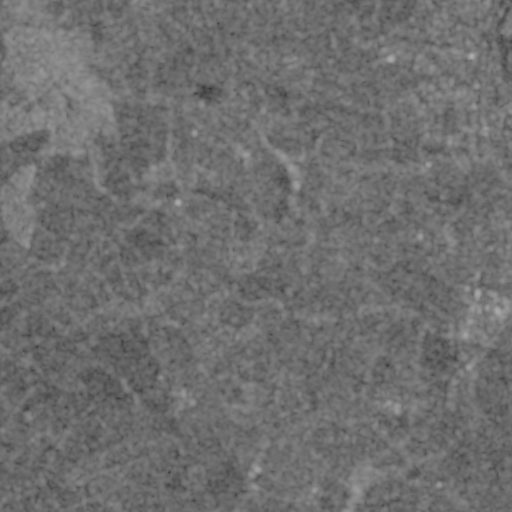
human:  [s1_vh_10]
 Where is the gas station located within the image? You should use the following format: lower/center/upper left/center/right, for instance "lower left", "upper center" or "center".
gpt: The gas station is located in the upper right of the image.
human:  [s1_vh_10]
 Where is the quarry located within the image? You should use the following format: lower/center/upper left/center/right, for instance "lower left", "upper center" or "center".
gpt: The quarry is located in the lower center of the image.
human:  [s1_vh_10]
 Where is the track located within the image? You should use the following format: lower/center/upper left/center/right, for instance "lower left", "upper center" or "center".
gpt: The track is located in the center left of the image.
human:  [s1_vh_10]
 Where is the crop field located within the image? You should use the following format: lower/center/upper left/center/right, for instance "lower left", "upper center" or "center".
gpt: There is no crop field in the image.

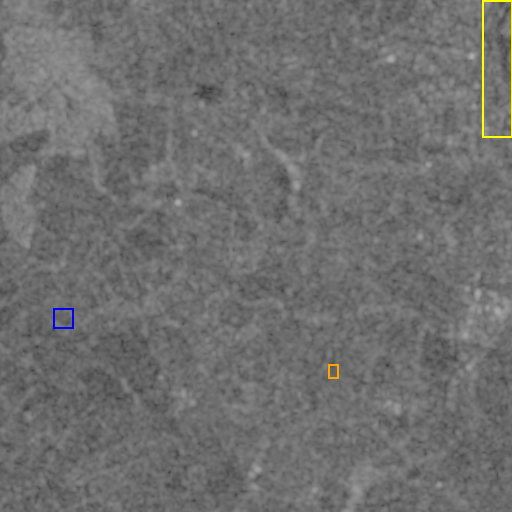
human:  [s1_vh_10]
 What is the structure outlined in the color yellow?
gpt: The structure outlined in yellow is a park.
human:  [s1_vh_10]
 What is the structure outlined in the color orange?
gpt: The structure outlined in orange is a quarry.
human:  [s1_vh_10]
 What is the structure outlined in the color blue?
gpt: The structure outlined in blue is a track.
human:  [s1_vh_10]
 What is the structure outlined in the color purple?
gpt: There is no purple outline.